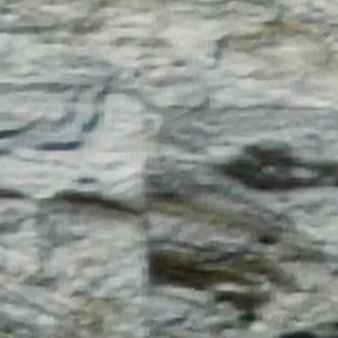
Label: other